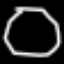
Label: octagon